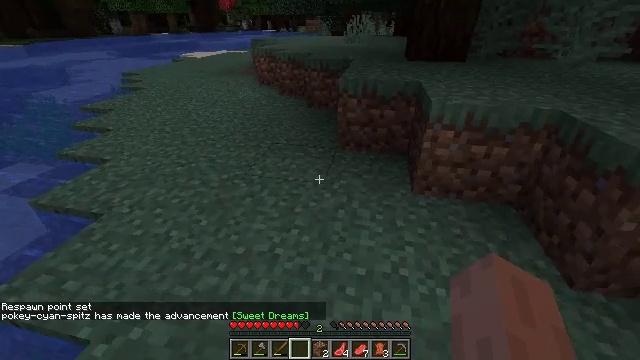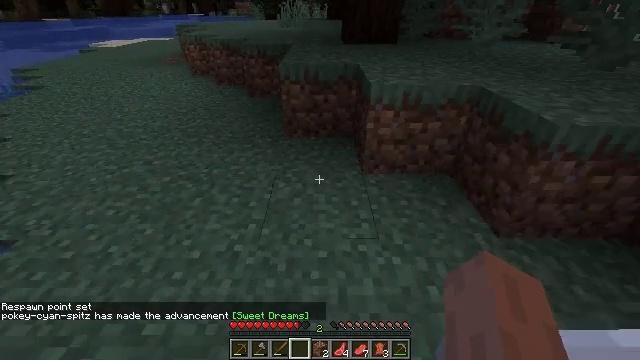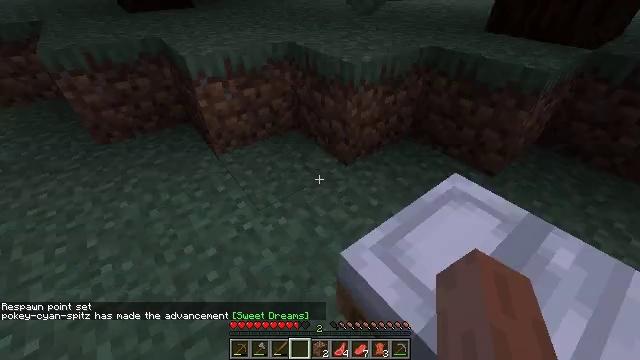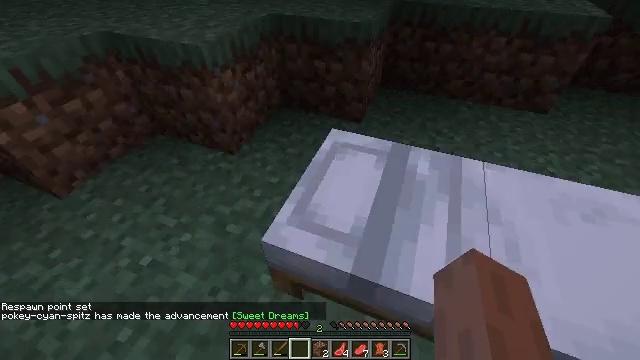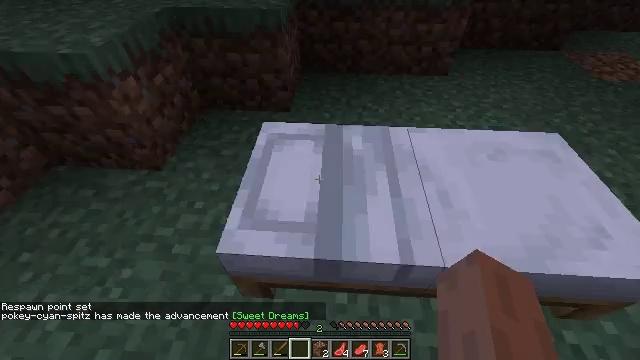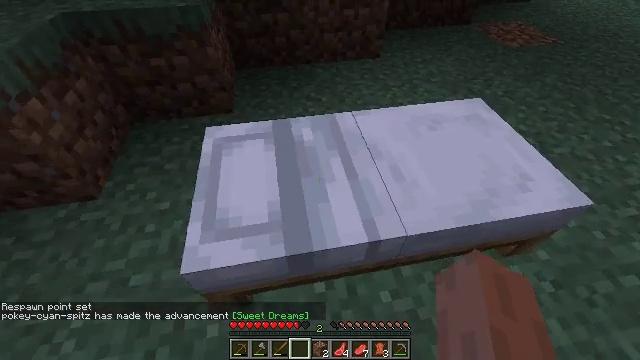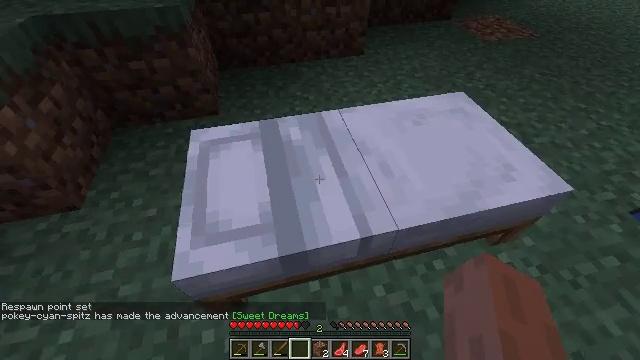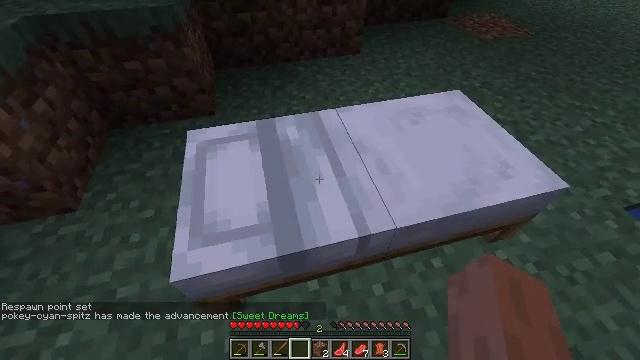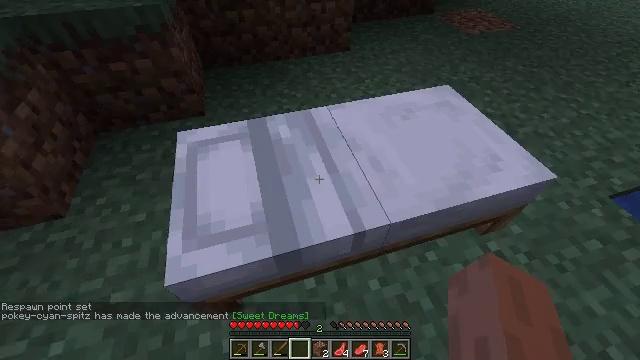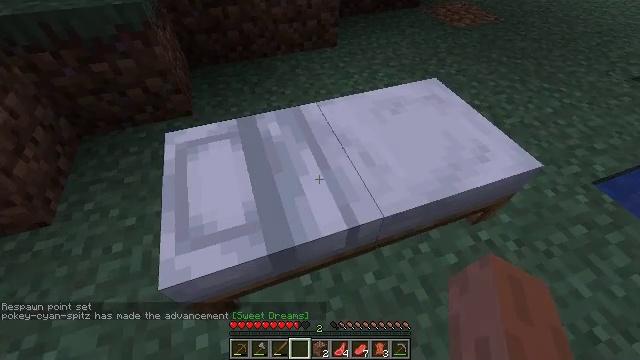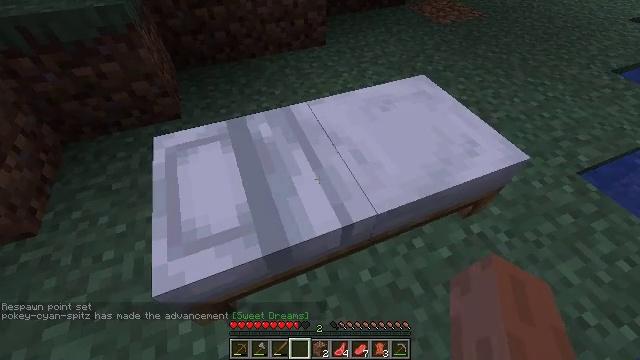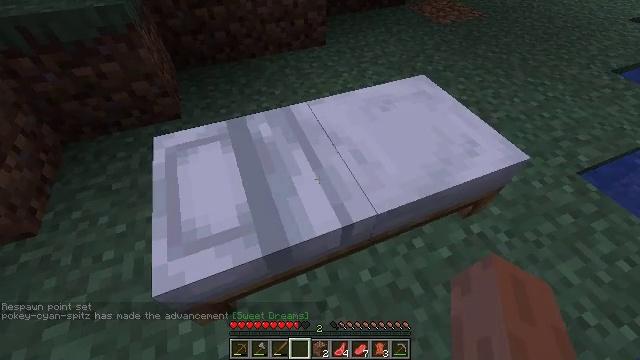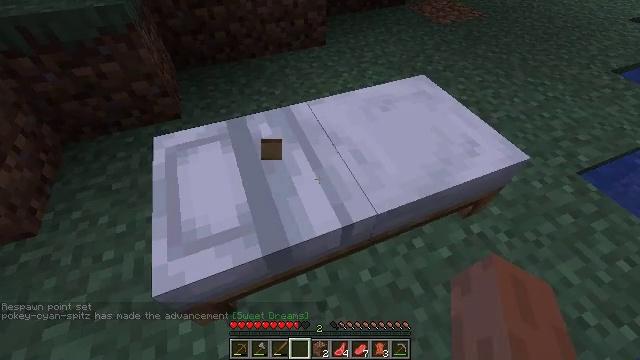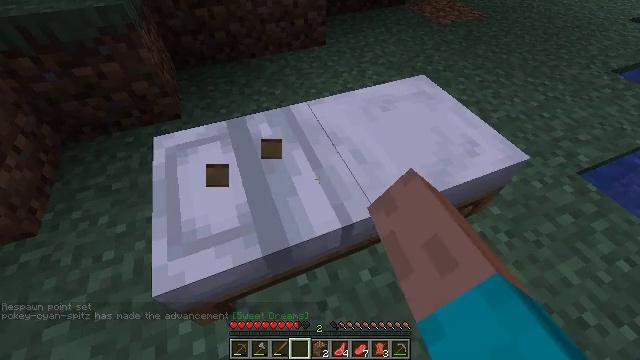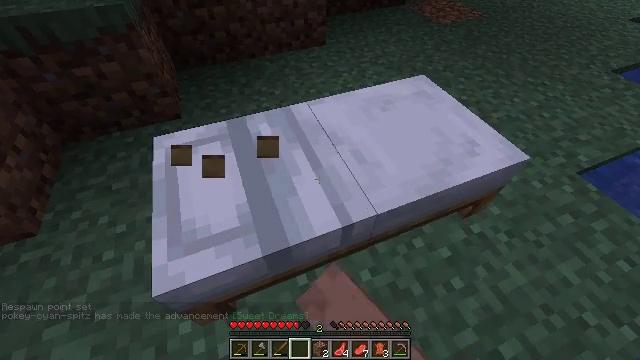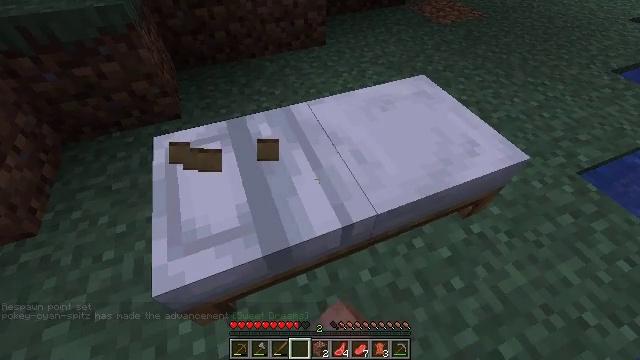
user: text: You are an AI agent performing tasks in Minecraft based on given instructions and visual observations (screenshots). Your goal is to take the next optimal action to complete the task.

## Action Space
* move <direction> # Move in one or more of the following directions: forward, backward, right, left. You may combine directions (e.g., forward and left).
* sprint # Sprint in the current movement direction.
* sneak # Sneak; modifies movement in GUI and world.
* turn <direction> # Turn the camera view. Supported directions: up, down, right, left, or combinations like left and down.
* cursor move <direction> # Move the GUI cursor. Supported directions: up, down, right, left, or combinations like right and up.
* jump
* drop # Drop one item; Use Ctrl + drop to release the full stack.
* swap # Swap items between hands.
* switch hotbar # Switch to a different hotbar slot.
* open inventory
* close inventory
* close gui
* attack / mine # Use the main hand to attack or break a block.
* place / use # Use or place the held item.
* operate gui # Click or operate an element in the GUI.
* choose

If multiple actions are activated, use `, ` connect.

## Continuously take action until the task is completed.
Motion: motion action
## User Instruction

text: Attack the white bed to collect it.
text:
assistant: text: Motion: turn right and down
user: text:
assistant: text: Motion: turn right and down
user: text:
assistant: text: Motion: turn right and down
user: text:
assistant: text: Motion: turn right and down
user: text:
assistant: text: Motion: turn right and down
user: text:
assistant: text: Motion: turn right
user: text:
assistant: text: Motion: no_op
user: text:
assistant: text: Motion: turn right
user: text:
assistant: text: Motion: turn right
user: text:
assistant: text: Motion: turn right
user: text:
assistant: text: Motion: no_op
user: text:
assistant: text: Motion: attack / mine
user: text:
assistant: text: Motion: attack / mine
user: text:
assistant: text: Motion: attack / mine
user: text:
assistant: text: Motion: attack / mine
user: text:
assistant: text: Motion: attack / mine
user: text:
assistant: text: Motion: attack / mine
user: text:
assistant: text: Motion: attack / mine
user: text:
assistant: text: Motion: attack / mine
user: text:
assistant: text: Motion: attack / mine
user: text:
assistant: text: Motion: attack / mine
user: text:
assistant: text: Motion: attack / mine
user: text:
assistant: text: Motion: attack / mine
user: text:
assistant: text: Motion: attack / mine
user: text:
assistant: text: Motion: attack / mine
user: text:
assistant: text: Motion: attack / mine
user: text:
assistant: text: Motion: attack / mine